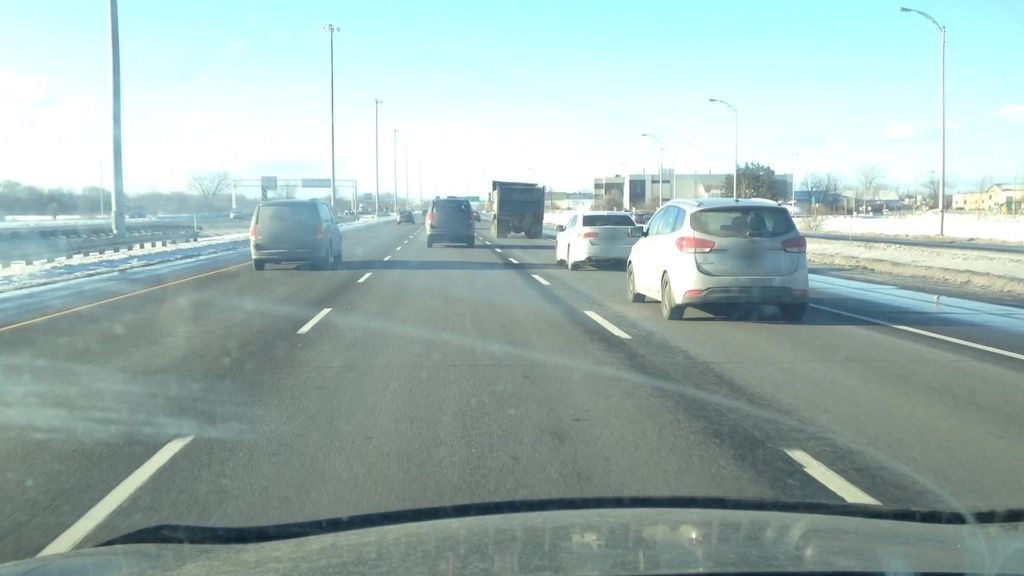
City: montreal